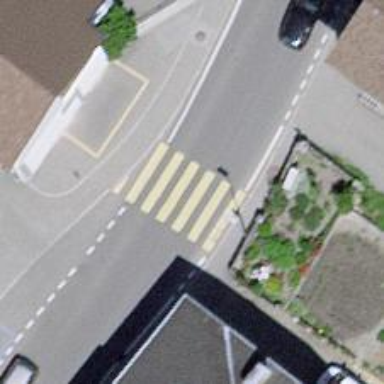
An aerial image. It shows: Uncontrolled zebra crossing on the road.